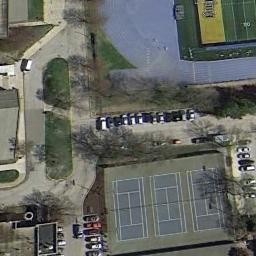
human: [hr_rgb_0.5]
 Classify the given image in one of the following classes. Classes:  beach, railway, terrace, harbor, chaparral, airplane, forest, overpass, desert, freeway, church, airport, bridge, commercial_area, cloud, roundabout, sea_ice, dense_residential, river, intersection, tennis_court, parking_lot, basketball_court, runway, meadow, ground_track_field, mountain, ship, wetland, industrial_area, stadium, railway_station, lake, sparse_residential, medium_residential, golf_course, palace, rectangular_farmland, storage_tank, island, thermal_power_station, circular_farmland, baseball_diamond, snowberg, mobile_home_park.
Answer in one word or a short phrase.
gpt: tennis_court